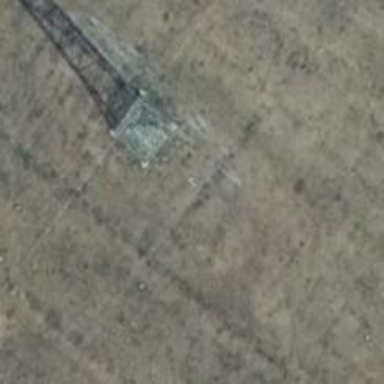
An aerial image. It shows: Power tower.